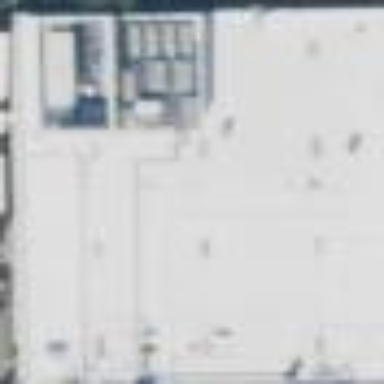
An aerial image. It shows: Commercial building.